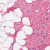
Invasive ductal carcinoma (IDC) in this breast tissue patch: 0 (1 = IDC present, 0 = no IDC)